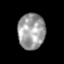
Tissue: skin
Cell type: Epithelial cells
Senescence score: 0.2616
Nuclear area (px): 948
Mean DAPI intensity: 157.783